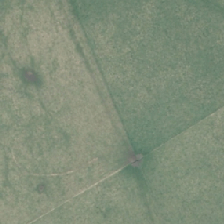
Land cover: shortrotation_cropland